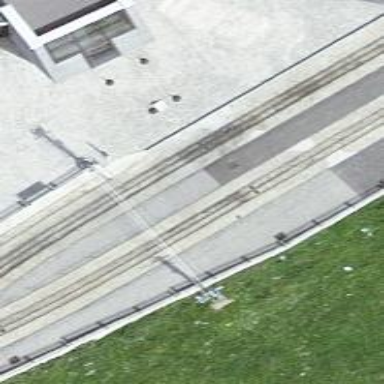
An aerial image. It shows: Railway station that also serves as public transport station.